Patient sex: F
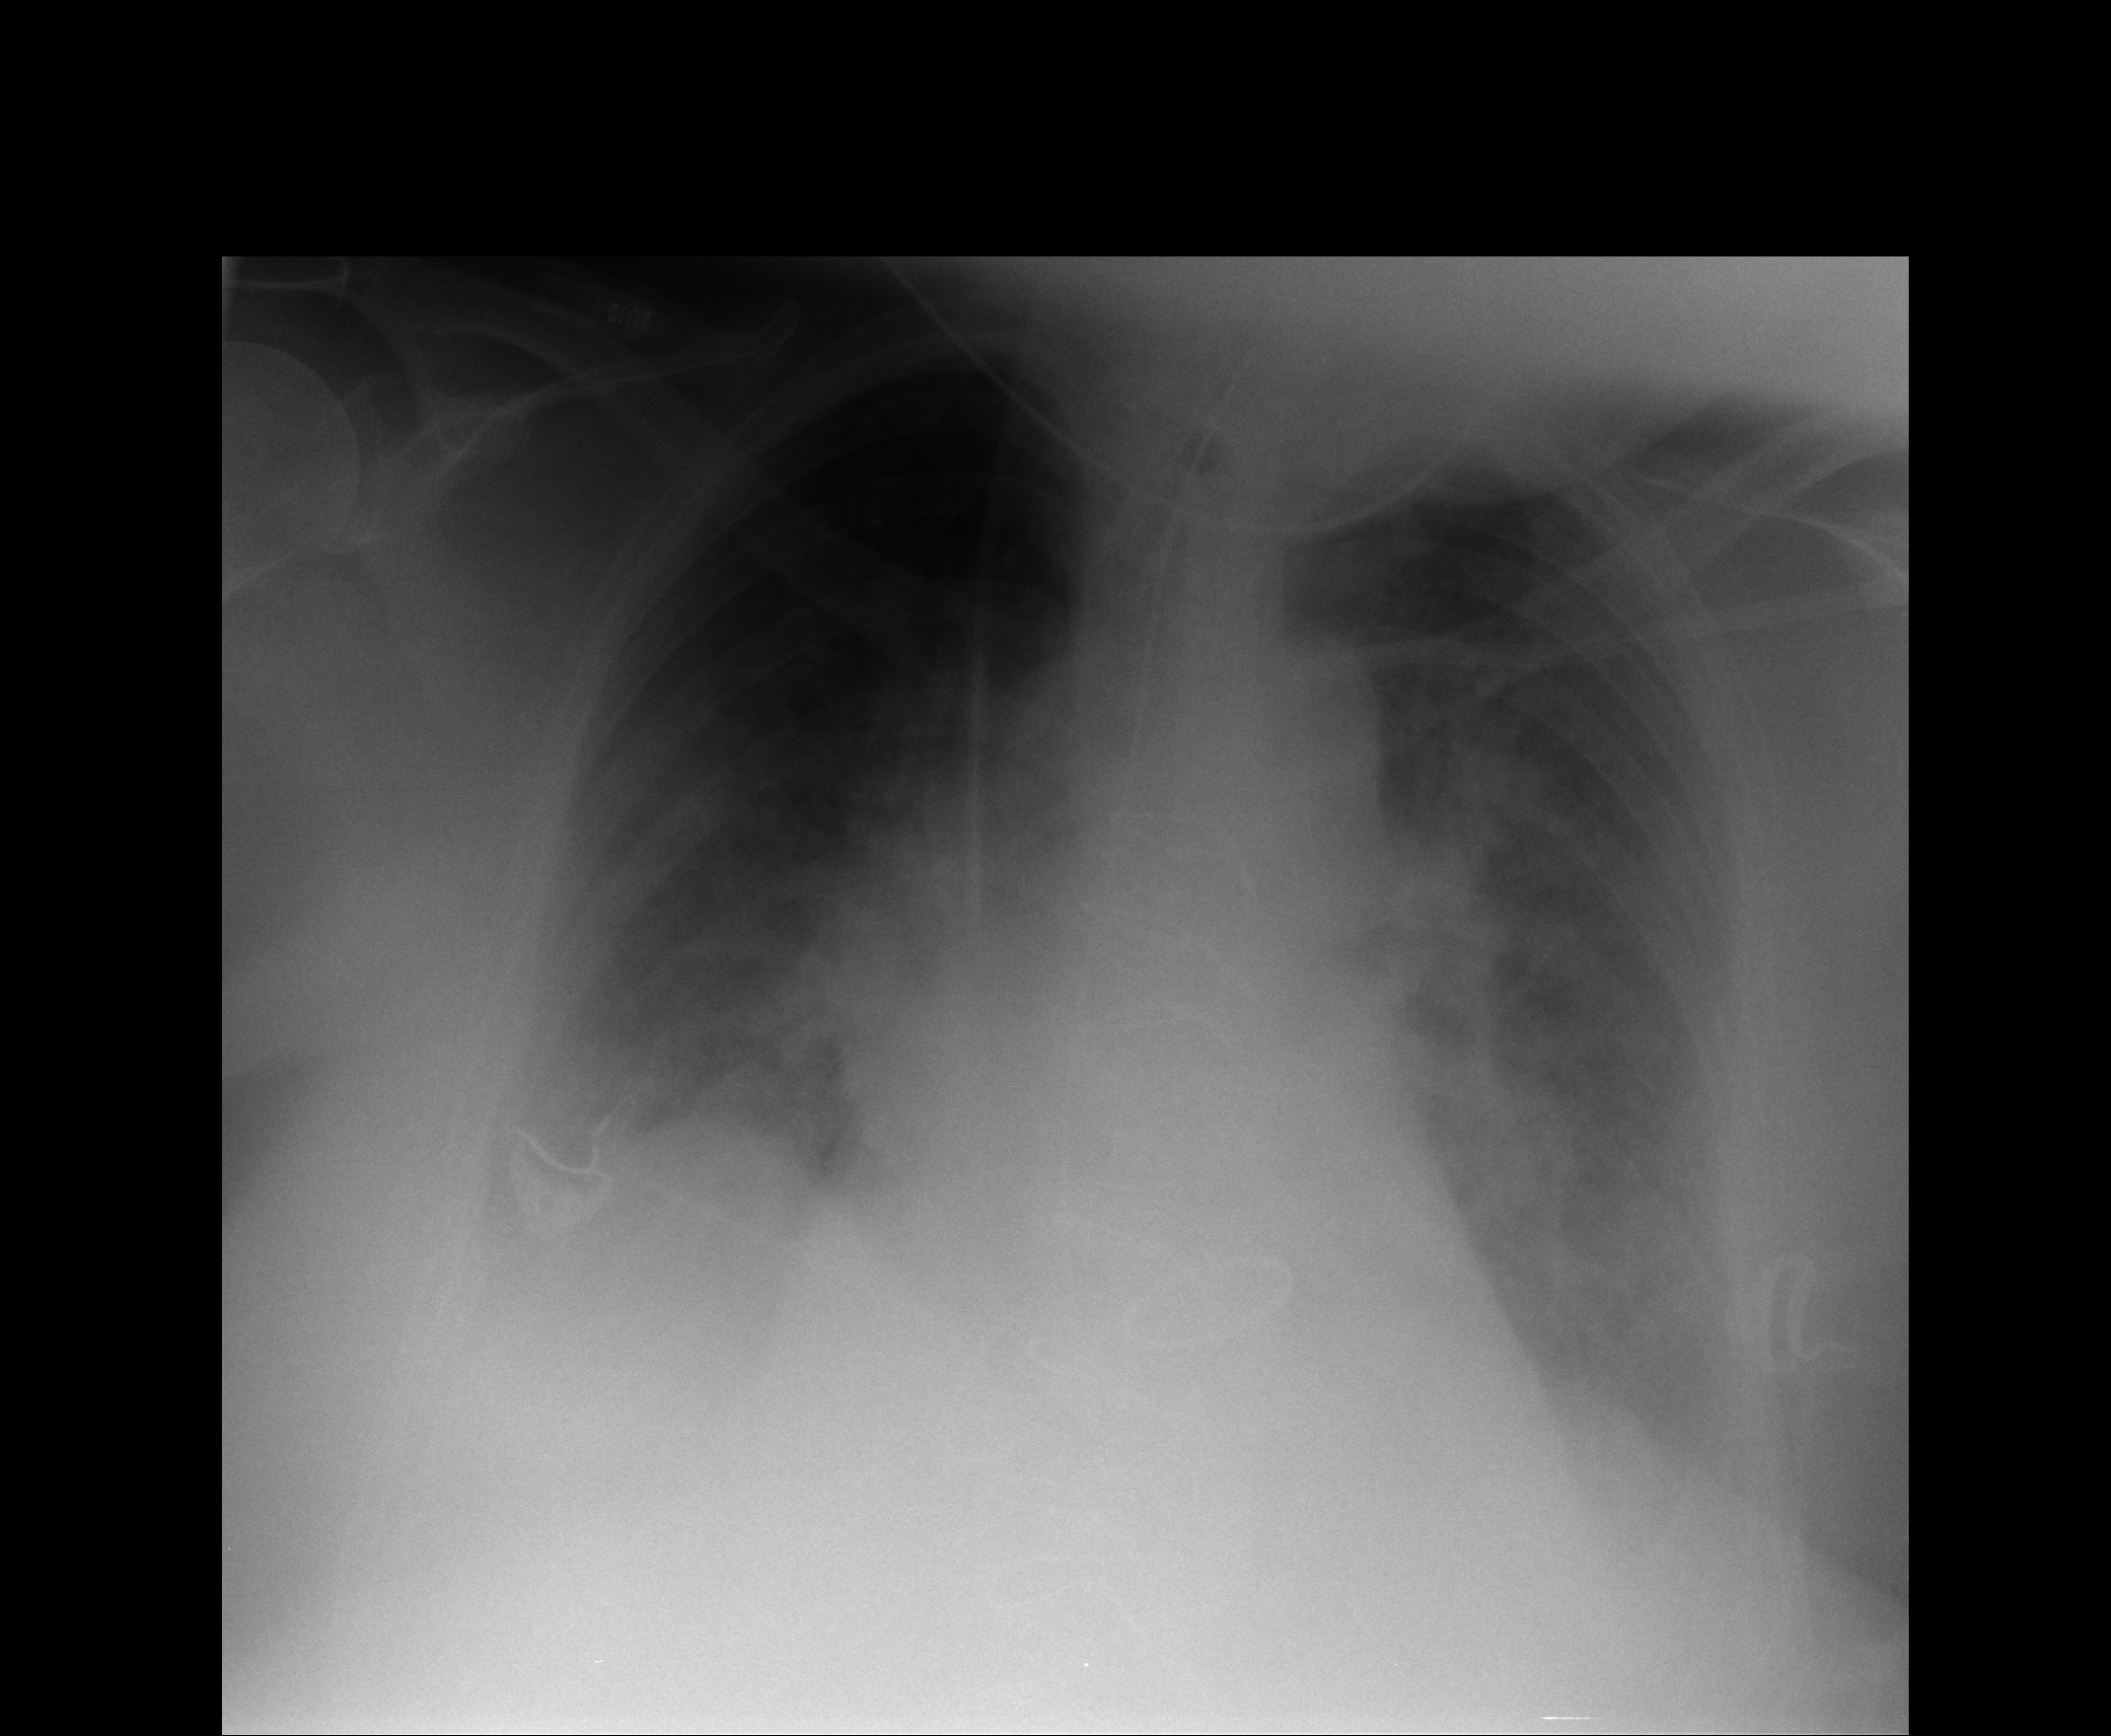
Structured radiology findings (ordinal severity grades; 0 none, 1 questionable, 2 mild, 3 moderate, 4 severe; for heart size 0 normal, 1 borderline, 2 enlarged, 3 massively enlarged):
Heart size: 2
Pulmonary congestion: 2
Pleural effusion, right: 2
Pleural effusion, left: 1
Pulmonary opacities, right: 1
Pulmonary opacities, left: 0
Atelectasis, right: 2
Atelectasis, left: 2